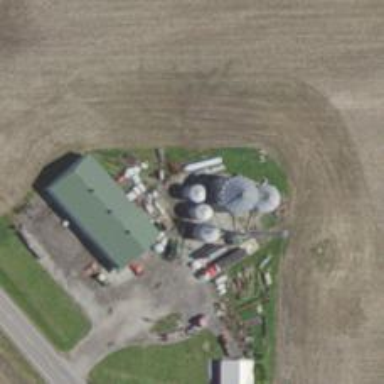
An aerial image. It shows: Silo.